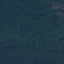
Land use / land cover: Forest